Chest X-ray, AP view. Patient: 52 years old, sex M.
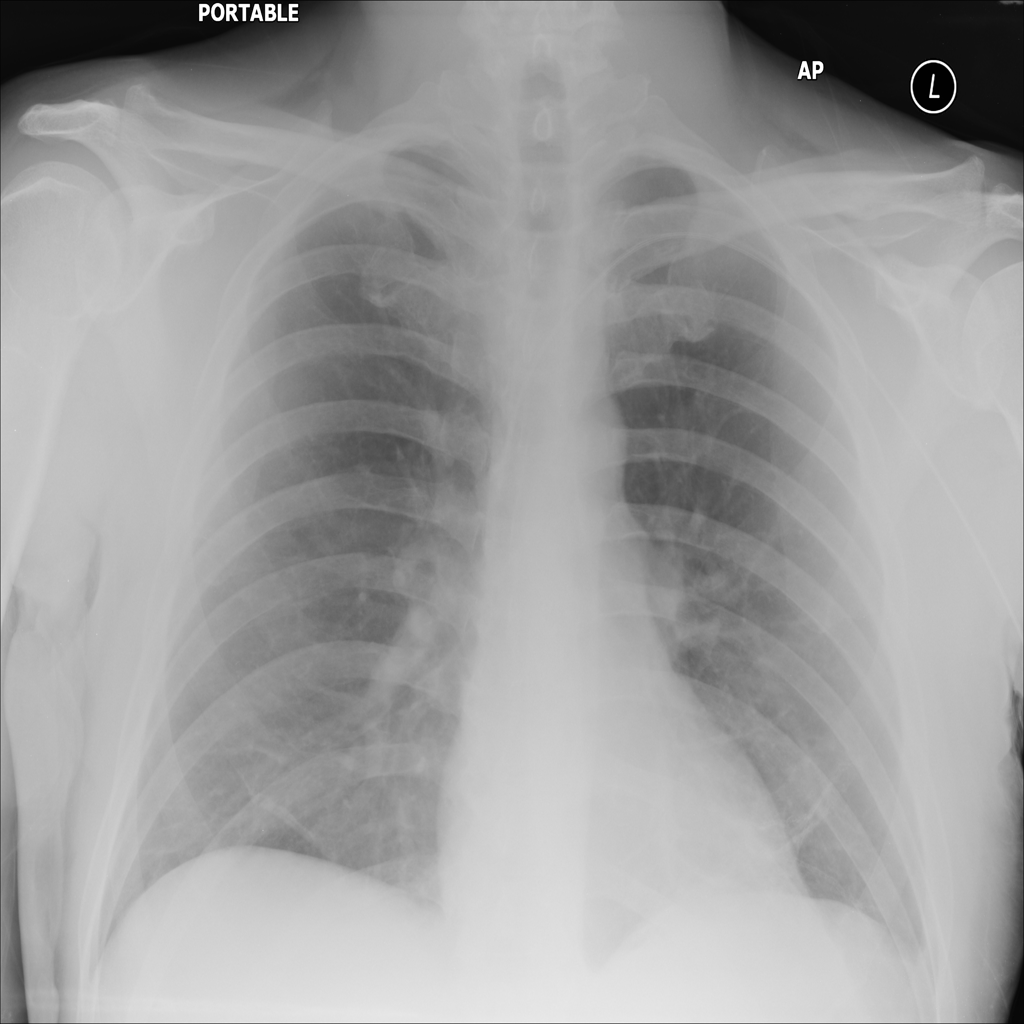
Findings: Atelectasis